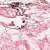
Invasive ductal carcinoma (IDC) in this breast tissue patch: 0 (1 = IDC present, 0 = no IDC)